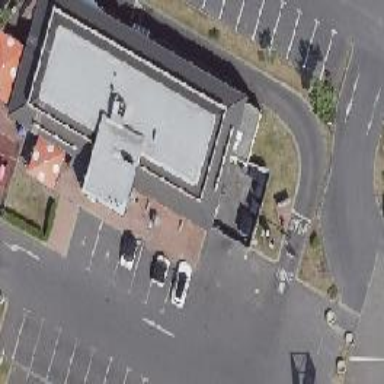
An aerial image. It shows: Fast food restaurant located in building.